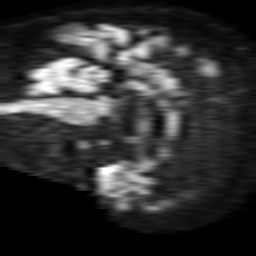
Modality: TRACE
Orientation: sagittal
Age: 62
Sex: male
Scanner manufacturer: philips
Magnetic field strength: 1.5 T
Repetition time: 3.4 s
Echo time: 0.06899 s